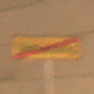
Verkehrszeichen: EndeDerUmleitungsankuendigung
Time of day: Night
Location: Outdoor (Urban)
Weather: Clear
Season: NotSpecified
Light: Artificial